Question: ### What I want to do
I want to make a rotated and flipped EditText view that has all of the properties of a normal EditText view.
### My problem
I have successfully made (with much help from SO users) a custom EditText view that is both rotated and flipped. This was done by overriding the onDraw method. However, the cursor and highlighting are gone and a longtouch event still indicates the original text position. Basically, the view was redrawn but the touch events were not.
How do I get the touch events, highlighting, and cursor to also be rotated and flipped?
### What I have read
<URL>
<URL>
<URL>
### What I have tried
I made a custom view that extends EditText. In it overrode the onDraw method to rotate and flip the canvas. I overrode onMeasure to make the view have the right dimensions for the layout.
'''
import android.content.Context;
import android.graphics.Canvas;
import android.graphics.Typeface;
import android.text.TextPaint;
import android.util.AttributeSet;
import android.widget.EditText;
public class MongolEditText extends EditText {
// Constructors
public MongolEditText(Context context, AttributeSet attrs, int defStyle) {
super(context, attrs, defStyle);
init();
}
public MongolEditText(Context context, AttributeSet attrs) {
super(context, attrs);
init();
}
public MongolEditText(Context context) {
super(context);
init();
}
// This class requires the mirrored Mongolian font to be in the assets/fonts folder
private void init() {
Typeface tf = Typeface.createFromAsset(getContext().getAssets(),
"fonts/MongolChagaanMirrored.ttf");
setTypeface(tf);
}
@Override
protected void onMeasure(int widthMeasureSpec, int heightMeasureSpec) {
super.onMeasure(heightMeasureSpec, widthMeasureSpec);
setMeasuredDimension(getMeasuredHeight(), getMeasuredWidth());
}
@Override
protected void onDraw(Canvas canvas) {
TextPaint textPaint = getPaint();
textPaint.setColor(getCurrentTextColor());
textPaint.drawableState = getDrawableState();
canvas.save();
canvas.translate(getWidth(), 0);
canvas.rotate(90);
canvas.translate(0, getWidth());
canvas.scale(1, -1);
canvas.translate(getCompoundPaddingLeft(), getExtendedPaddingTop());
getLayout().draw(canvas);
canvas.restore();
}
}
'''
There is nothing special for the layout xml.
(Update) This question is another attempt at it but in the end I couldn't get it to work: <URL>
### Further explanation
In case you are wondering why in the world I want to rotate and flip an EditText view, here is the reason. Traditional Mongolian is written vertically in left to right columns. In combination with a vertically mirrored Mongolian font, rotating the text 90 degrees clockwise and flipping it produces readable output with correct line wrapping.
This is not an obscure or isolated problem. There are millions of users of traditional Mongolian but very few Android apps. Of these, I haven't found any that are open source. If I can get this to work, I want to make the code available to other developers.
### Where I am looking now
(update)
I was thinking about creating a custom view (that extends 'View') from scratch to create something like a 'TextView'. This 'TextView' could be updated from apps to act like an 'EditText' view. In this case I would only need to rotate the text 90 degrees with a normal font but not flip it. However, I would have to do my own line wrapping.
However, after reading @Chitrang's answer I think I can do something similar by just extending a TextView. Then I can avoid the trouble of doing my own line wrapping.
Picture Update

Mongolian is written from top to bottom and left to right. Right now I am using this key pad to move a cursor around the text, but I would like to be able to touch the screen to move the cursor to a position.
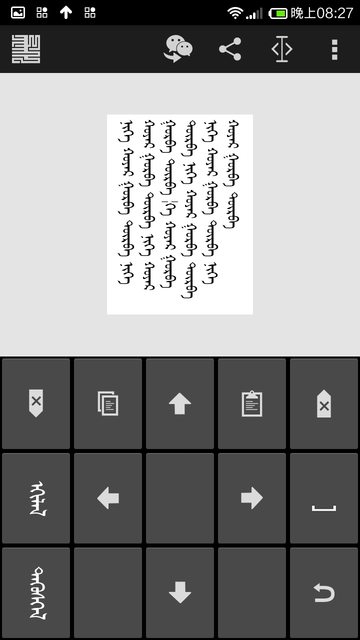
Answer: ### Update
I ended up developing a vertical script <URL>.
Here it is being used with two different third party keyboards.
<URL>
### Old answer
This is still a work in progress so I won't mark this as solved yet, but let me post what I have so far. It does most of what I wanted to do. Basically, I'm using TextView rather than EditText because EditText was doing to many strange things when rotated.
I have an unblinking cursor that responds to touch events but highlighting is still not supported. Here is the code:
'''
public class MongolTextView extends TextView {
private TextPaint textPaint;
private Paint cursorPaint = new Paint();
private boolean mCursorIsVisible;
private CursorTouchLocationListener listener;
// Naming is based on pre-rotated/mirrored values
private float mCursorBaseY;
private float mCursorBottomY;
private float mCursorAscentY; // This is a negative number
private float mCursorX;
private static final float CURSOR_THICKNESS = 2f;
// Constructors
public MongolTextView(Context context, AttributeSet attrs, int defStyle) {
super(context, attrs, defStyle);
init();
}
public MongolTextView(Context context, AttributeSet attrs) {
super(context, attrs);
init();
}
public MongolTextView(Context context) {
super(context);
init();
}
// This class requires the mirrored Mongolian font to be in the assets/fonts folder
private void init() {
//Typeface tf = Typeface.createFromAsset(getContext().getAssets(),
// "fonts/ChimeeWhiteMirrored.ttf");
//setTypeface(tf);
// Use the above commented code is using a single font in another application
Typeface tf = FontCache.get(SettingsActivity.FONT_DEFAULT, getContext());
if(tf != null) {
setTypeface(tf);
}
this.mCursorIsVisible = true;
cursorPaint.setStrokeWidth(CURSOR_THICKNESS);
cursorPaint.setColor(Color.BLACK); // TODO should be same as text color
}
// This interface may be deleted if touch functionality is not needed
public interface CursorTouchLocationListener {
/**
* Returns the touch location to be used for the cursor so you can update the insert
* location in a text string.
*
* @param glyphIndex
* You will need to translate glyphIndex into a Unicode index if you are using a
* Unicode string.
*/
public void onCursorTouchLocationChanged(int glyphIndex);
}
@Override
protected void onMeasure(int widthMeasureSpec, int heightMeasureSpec) {
// swap the height and width
super.onMeasure(heightMeasureSpec, widthMeasureSpec);
setMeasuredDimension(getMeasuredHeight(), getMeasuredWidth());
}
@Override
protected void onDraw(Canvas canvas) {
textPaint = getPaint();
textPaint.setColor(getCurrentTextColor());
textPaint.drawableState = getDrawableState();
canvas.save();
// flip and rotate the canvas
canvas.translate(getWidth(), 0);
canvas.rotate(90);
canvas.translate(0, getWidth());
canvas.scale(1, -1);
canvas.translate(getCompoundPaddingLeft(), getExtendedPaddingTop());
// draw the cursor
if (mCursorIsVisible) {
canvas.drawLine(mCursorX, mCursorBottomY, mCursorX, mCursorBaseY + mCursorAscentY,
cursorPaint);
}
getLayout().draw(canvas);
canvas.restore();
}
public void showCursor(boolean visible) {
mCursorIsVisible = visible;
this.invalidate();
// TODO make the cursor blink
}
public void setCursorColor(int color) {
cursorPaint.setColor(color);
}
public void setCursorLocation(int characterOffset) {
Layout layout = this.getLayout();
if (layout!=null){
try {
// This method is giving a lot of crashes so just surrounding with
// try catch for now
int line = layout.getLineForOffset(characterOffset);
mCursorX = layout.getPrimaryHorizontal(characterOffset);
mCursorBaseY = layout.getLineBaseline(line);
mCursorBottomY = layout.getLineBottom(line);
mCursorAscentY = layout.getLineAscent(line);
this.invalidate();
} catch (Exception e) {
e.printStackTrace();
}
}
}
public class InputWindowTouchListener implements OnTouchListener {
@Override
public boolean onTouch(View view, MotionEvent event) {
Layout layout = ((TextView) view).getLayout();
// swapping x and y for touch events
int y = (int) event.getX();
int x = (int) event.getY();
if (layout != null) {
int line = layout.getLineForVertical(y);
int offset = layout.getOffsetForHorizontal(line, x);
mCursorX = layout.getPrimaryHorizontal(offset);
mCursorBaseY = layout.getLineBaseline(line);
mCursorBottomY = layout.getLineBottom(line);
mCursorAscentY = layout.getLineAscent(line);
//mCursorHeightY = layout.getLineTop(line);
view.invalidate();
switch (event.getAction()) {
case MotionEvent.ACTION_DOWN:
//handler.postDelayed(mLongPressed, 1000);
listener.onCursorTouchLocationChanged(offset);
break;
case MotionEvent.ACTION_UP:
//handler.removeCallbacks(mLongPressed);
// notify the host activity of the new cursor location
break;
}
}
return false;
}
}
public void setCursorTouchLocationListener(CursorTouchLocationListener listener) {
this.listener = listener;
}
}
'''
Feel free to add your own answer if you have something better or make a comment if you have something to add for improving this (adding highlighting, getting the cursor to blink, etc.). The most recent version of this code should be on <URL>.